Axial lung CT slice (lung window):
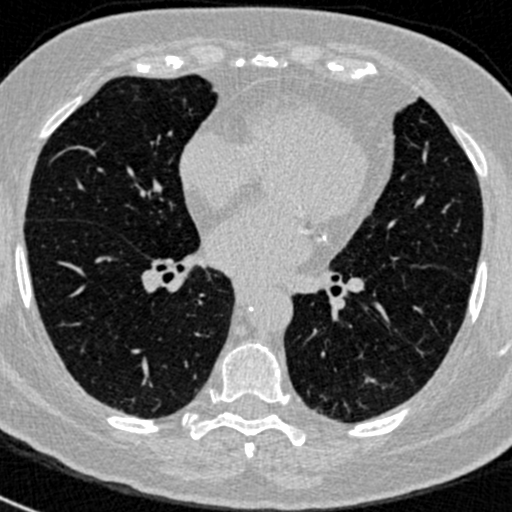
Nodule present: no